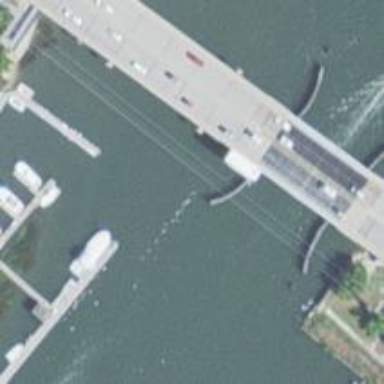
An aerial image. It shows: Movable bascule bridge on footway road.